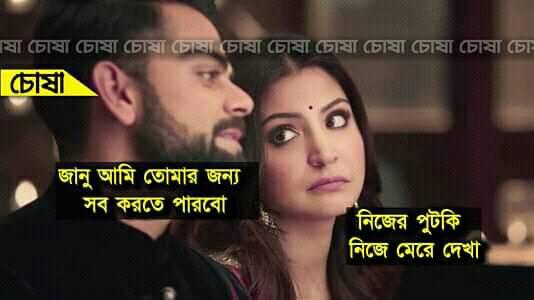
Caption: জানু আমি তোমার জন্য সব করতে পারবো   নিজের পুটকি নিজে মেরে দেখা
Label: hate